Aerial crown-view tile of a tropical tree (Barro Colorado Island, Panama), acquired 20250915:
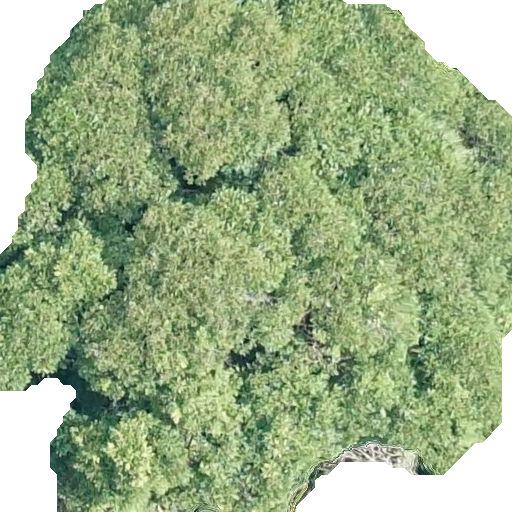
Species: Dipteryx oleifera
GBIF accepted scientific name: Dipteryx oleifera
Crown area: 350.191 m²